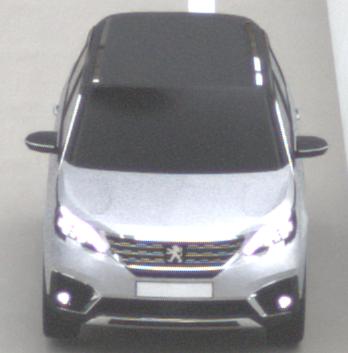
Make: Peugeot
Model: 5008 1.2 PureTech 130 Active
Detailed model: 5008 (II) (03/17 - 09/20)
Model produced from: 2017/03
Model produced until: 2018/07
Doors: 5
Color: white
Road condition: dry road
Daytime: morning or afternoon
Contrast: low contrast